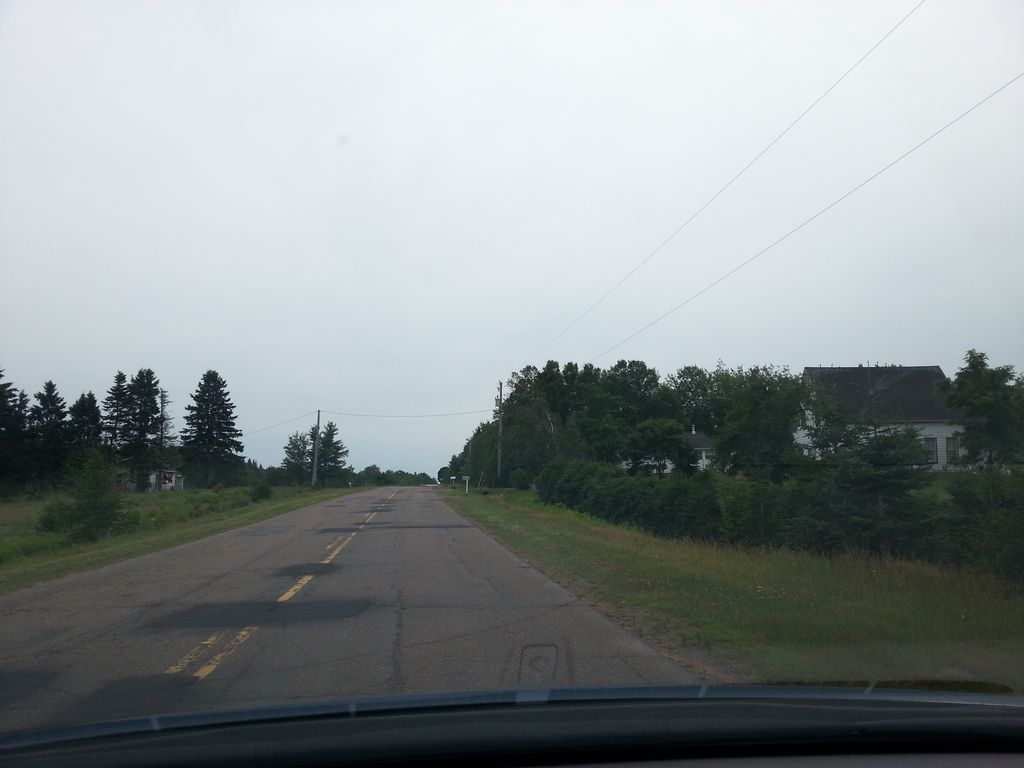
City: charlottetown